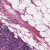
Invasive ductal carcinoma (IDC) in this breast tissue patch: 1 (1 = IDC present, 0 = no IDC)